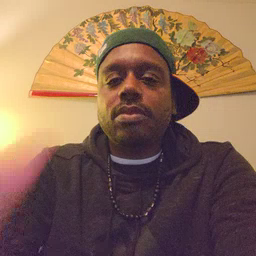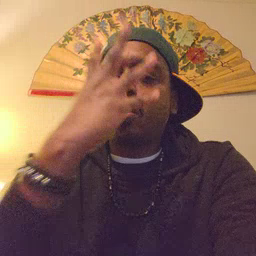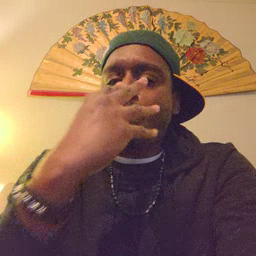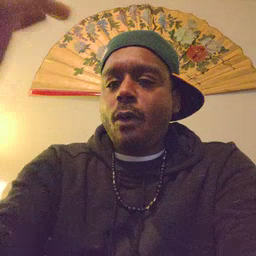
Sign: wolf